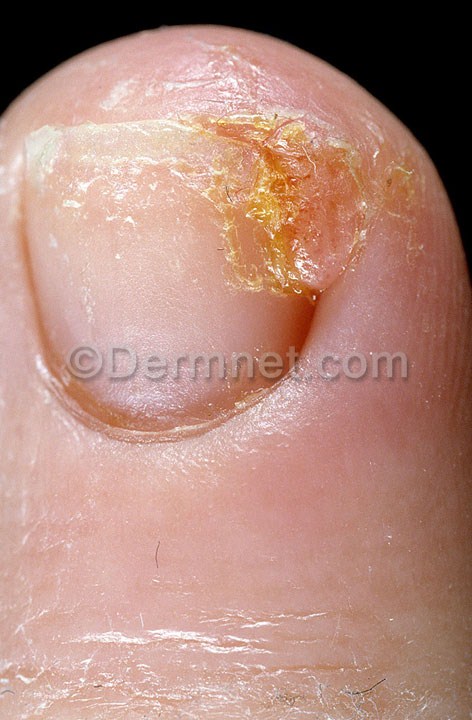
Disease: Nail Fungus and other Nail Disease